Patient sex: F
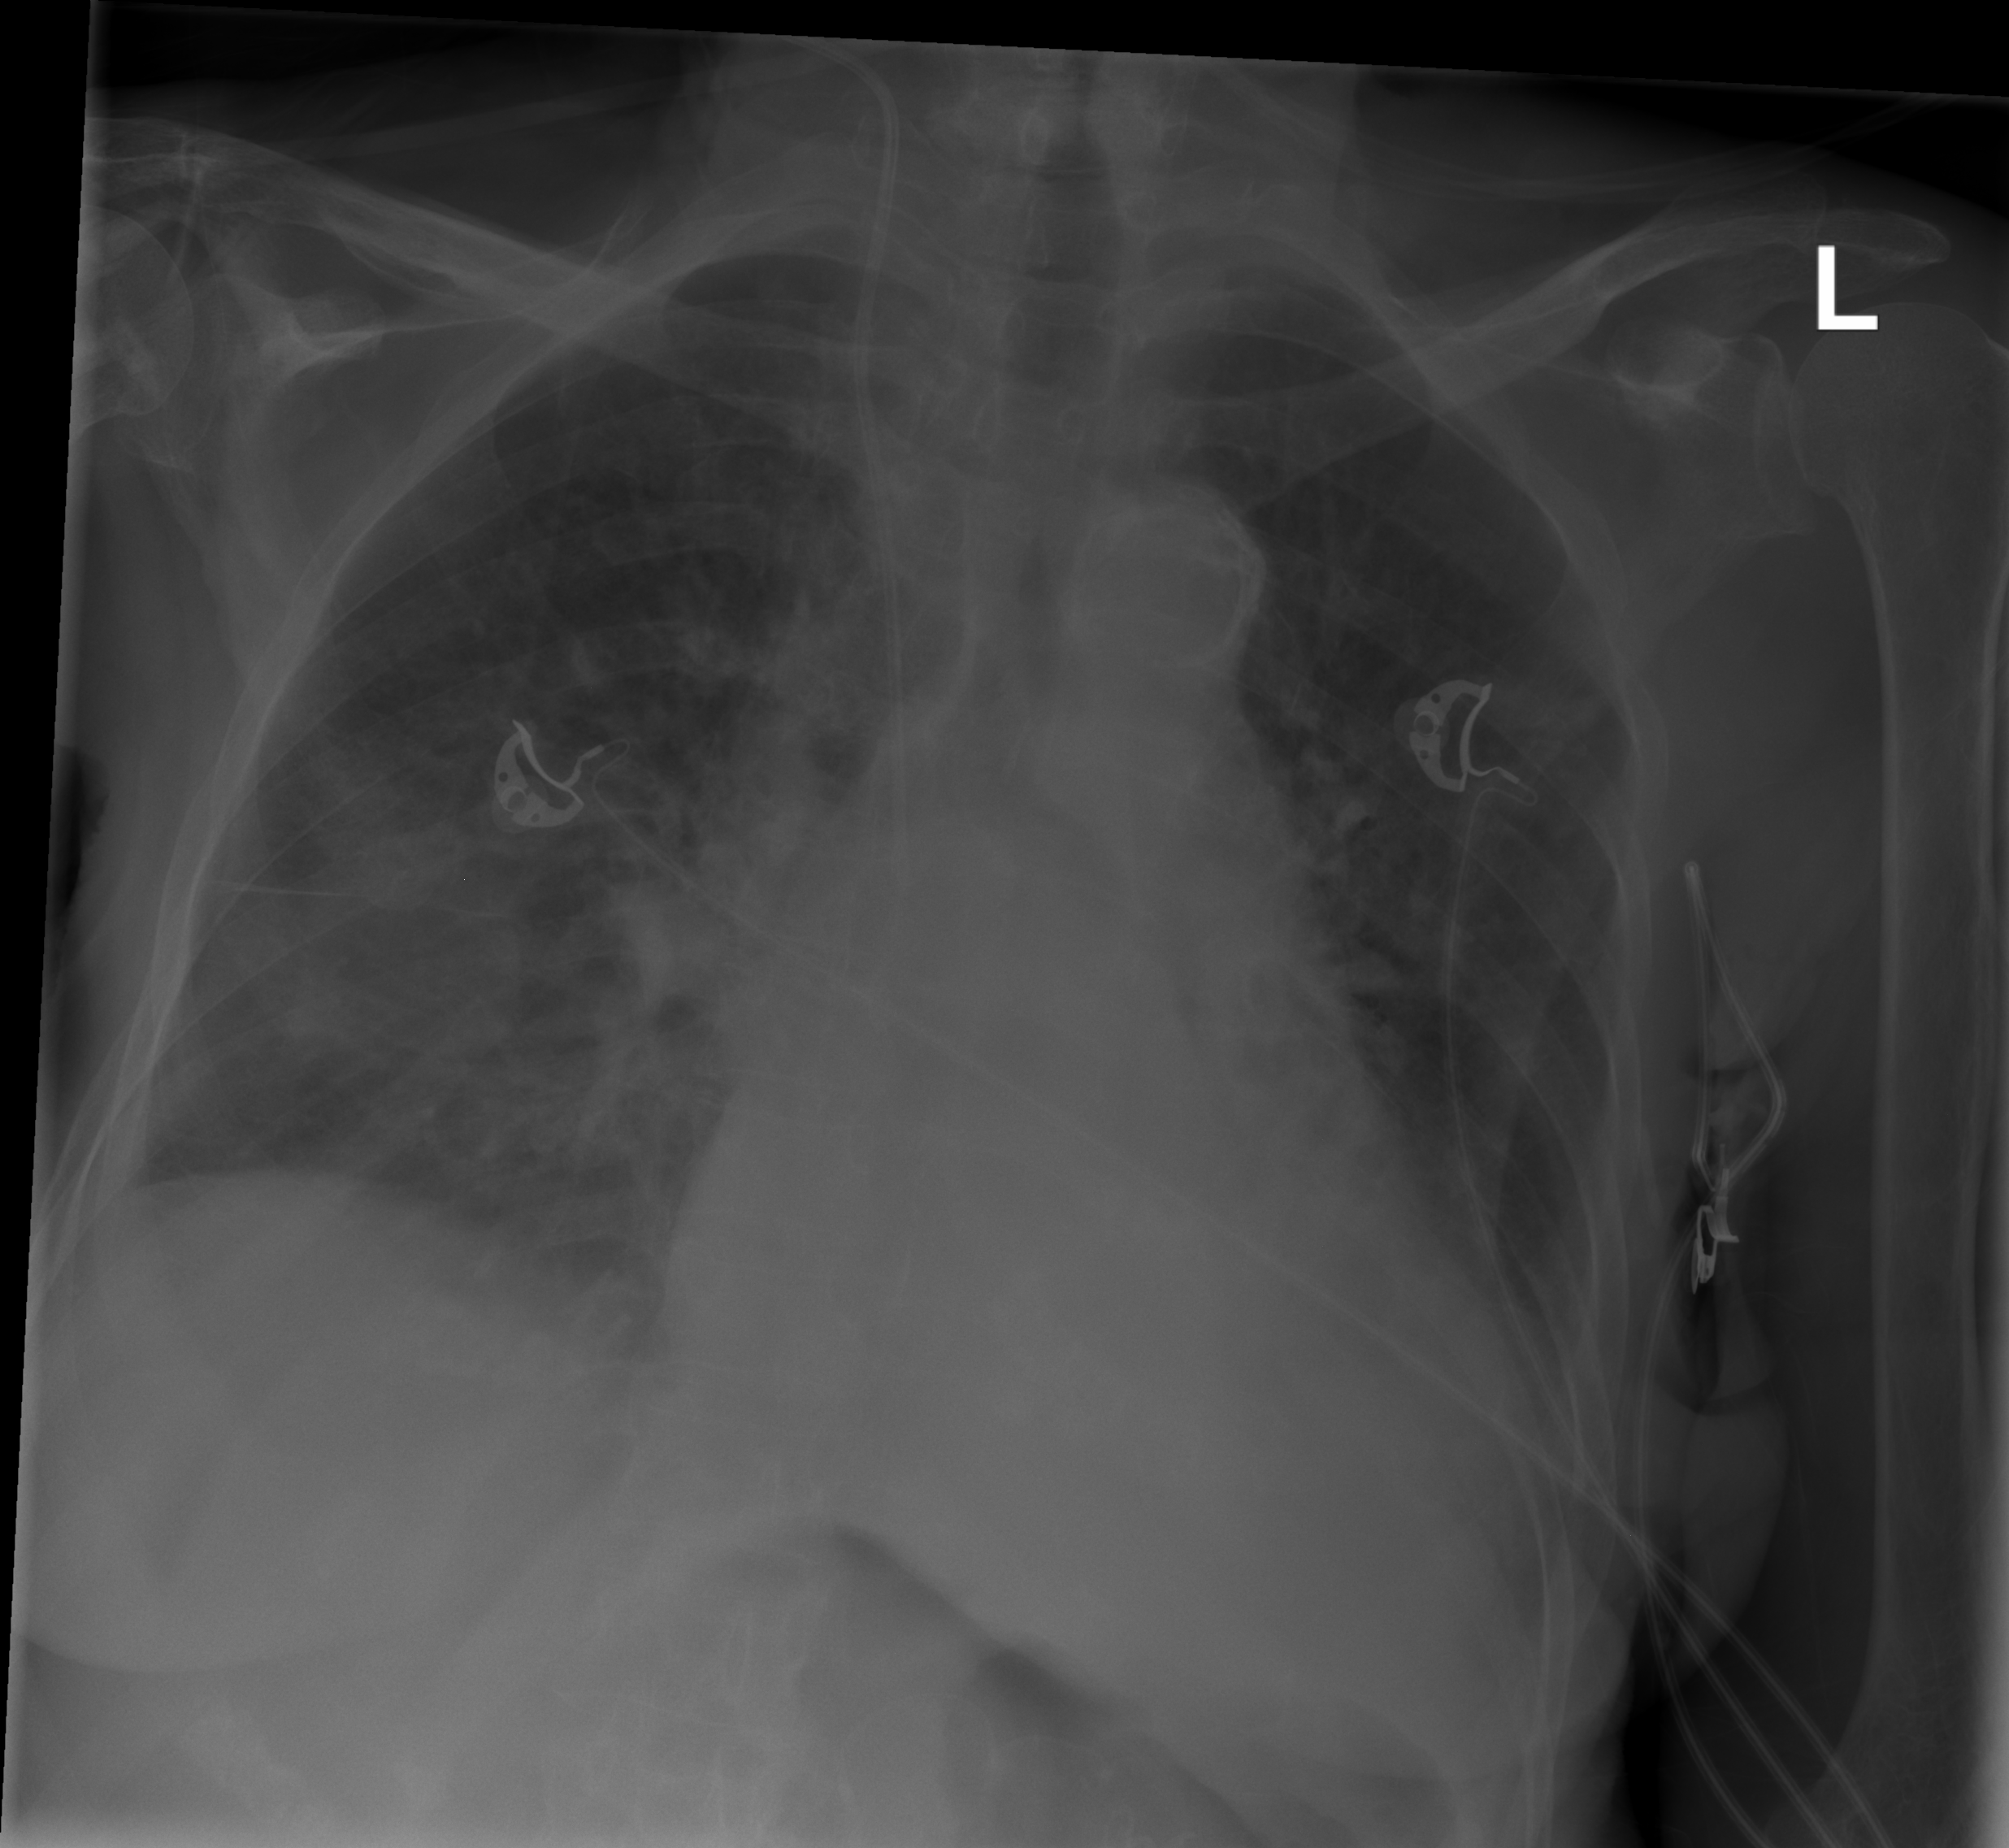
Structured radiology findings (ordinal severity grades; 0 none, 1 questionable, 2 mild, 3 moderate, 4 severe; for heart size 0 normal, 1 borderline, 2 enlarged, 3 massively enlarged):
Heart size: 2
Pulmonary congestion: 2
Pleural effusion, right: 0
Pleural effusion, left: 0
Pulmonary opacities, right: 2
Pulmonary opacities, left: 2
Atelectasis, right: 2
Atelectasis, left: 2